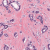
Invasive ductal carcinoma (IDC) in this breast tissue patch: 1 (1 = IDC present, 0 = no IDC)